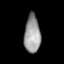
Tissue: lung
Cell type: Others
Senescence score: 0.5843
Nuclear area (px): 594
Mean DAPI intensity: 154.022